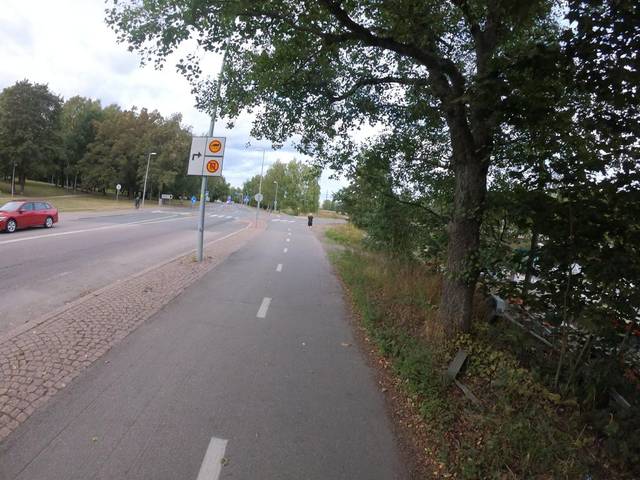
Region: Finland
Coordinates: 60.193, 24.882